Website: macys
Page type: review-order
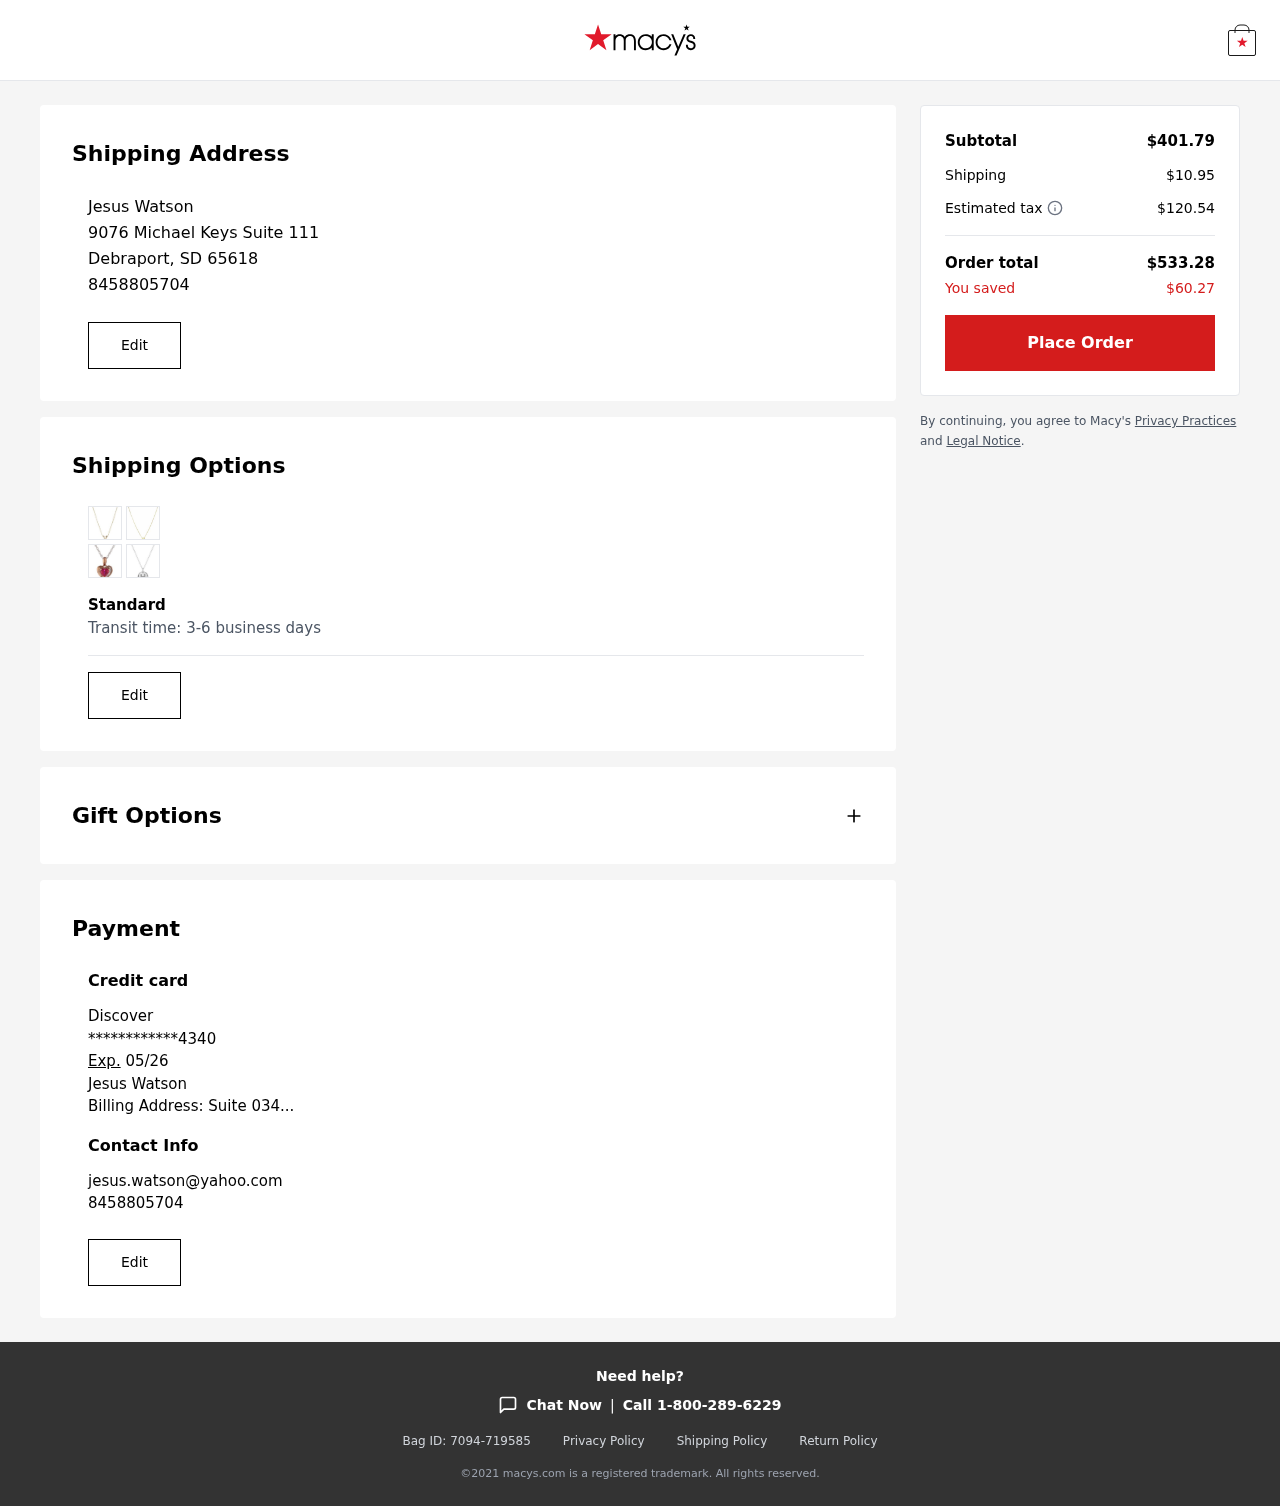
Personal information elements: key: PII_CARD_EXPIRY
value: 05/26
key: PII_CARD_LAST4
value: ************4340
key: PII_CARD_TYPE
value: Discover
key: PII_EMAIL2
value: jesus.watson@yahoo.com
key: PII_FULLNAME
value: Jesus Watson
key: PII_FULLNAME2
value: Jesus Watson
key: PII_PHONE
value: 8458805704
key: PII_PHONE2
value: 8458805704
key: PII_STREET
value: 9076 Michael Keys Suite 111
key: PII_STREET2
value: Suite 034...
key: PII_CITY_STATE_ZIP
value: Debraport, SD 65618
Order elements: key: ORDER_SUBTOTAL
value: $401.79
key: ORDER_SHIPPING_COST
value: $10.95
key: ORDER_TAX
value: $120.54
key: ORDER_TOTAL
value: $533.28
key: ORDER_SAVINGS
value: $60.27